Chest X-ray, PA view. Patient: 45 years old, sex M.
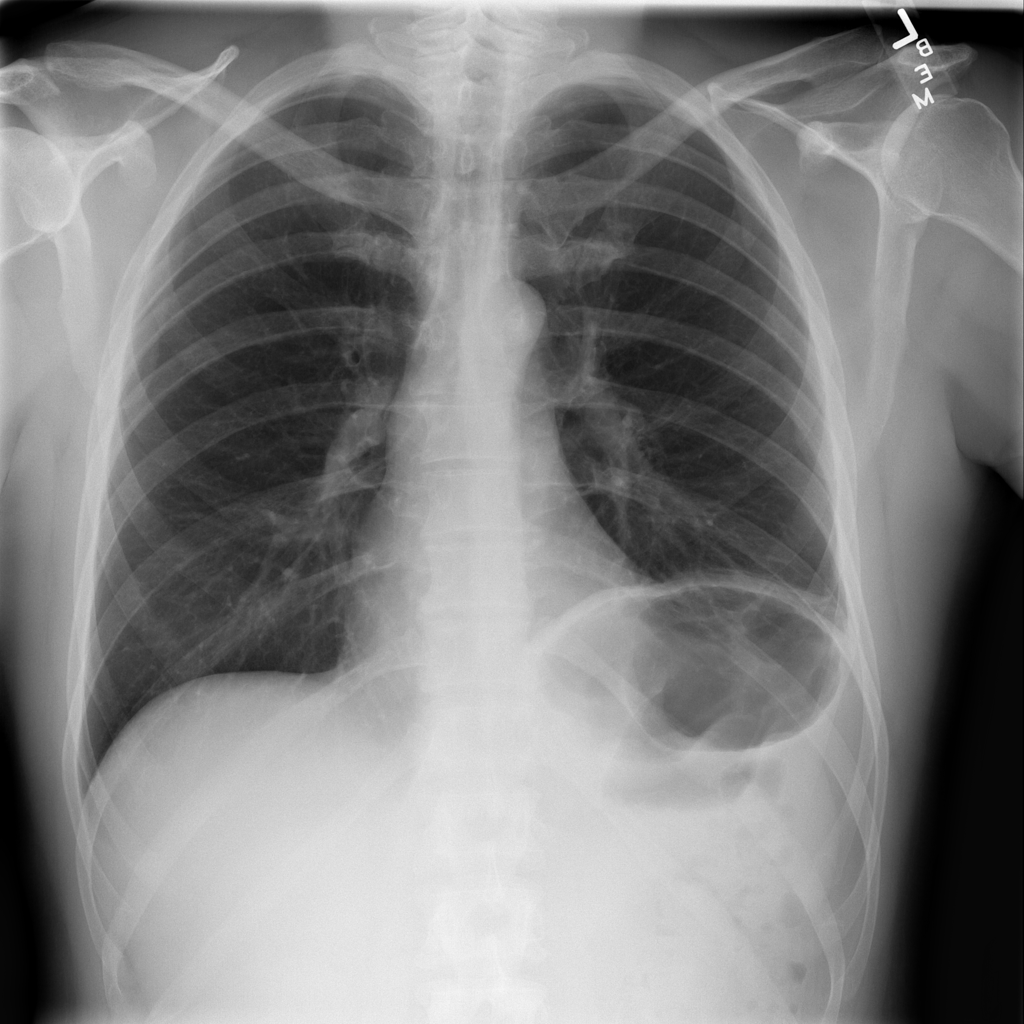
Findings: No Finding